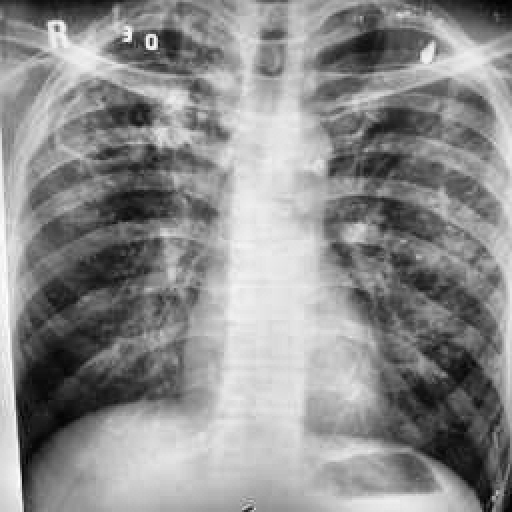
Finding: TUBERCULOSIS